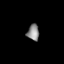
Tissue: lung
Cell type: Epithelial cells
Senescence score: 0.2357
Nuclear area (px): 189
Mean DAPI intensity: 136.963